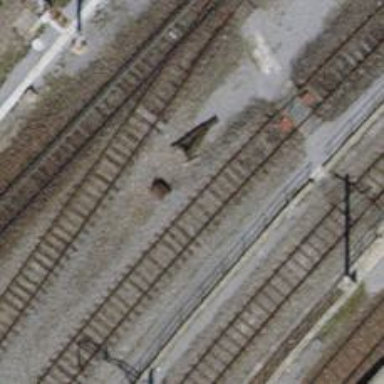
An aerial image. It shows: Single track railway in yard.